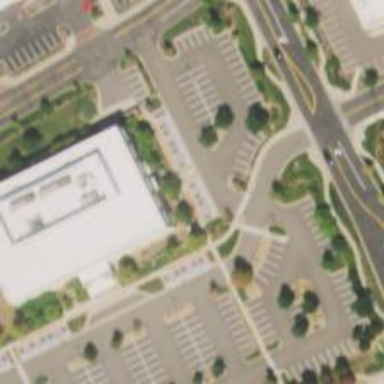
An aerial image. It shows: Parking space.